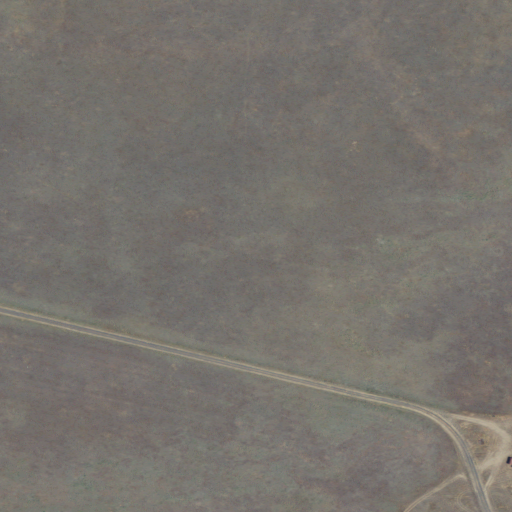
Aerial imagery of plain(s) in Oregon named Whittaker Flats containing shrub, open development, and grassland